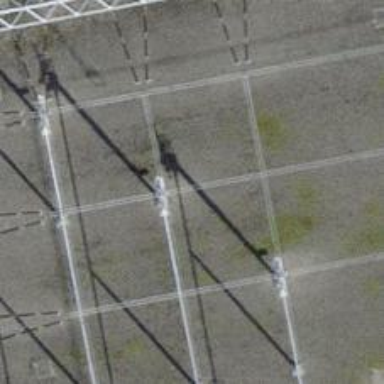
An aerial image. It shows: Three cables of power line.